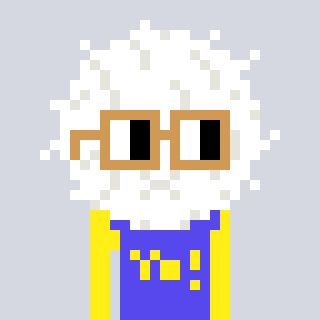
a pixel art character with square brown glasses, a cottonball-shaped head and a computerblue-colored body on a cool background